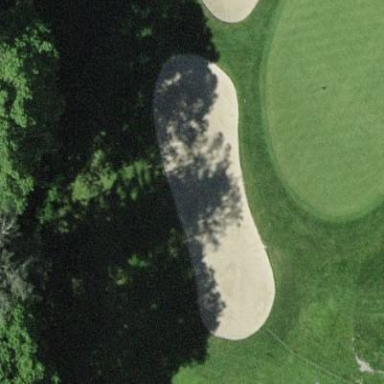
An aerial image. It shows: Sandy area is golf bunker.